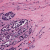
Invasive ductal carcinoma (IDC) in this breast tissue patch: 0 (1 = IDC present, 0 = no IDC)